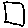
Label: square